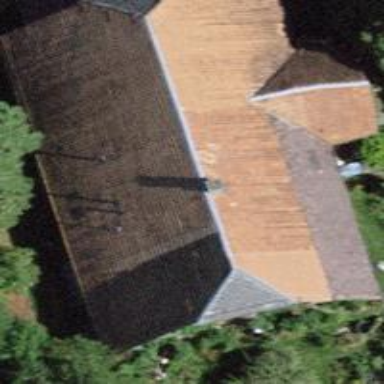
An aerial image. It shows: Farm building.